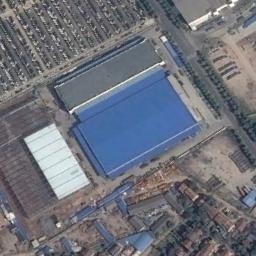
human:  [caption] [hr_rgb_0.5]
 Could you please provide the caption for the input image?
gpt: The industrial area has lots of industrial equipment and some workshops .

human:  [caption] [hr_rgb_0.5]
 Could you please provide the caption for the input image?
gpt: Neatly planned factories and roads in an industrial area with green belts .

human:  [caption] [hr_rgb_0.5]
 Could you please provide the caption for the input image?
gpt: The houses in the industrial area are all blue .

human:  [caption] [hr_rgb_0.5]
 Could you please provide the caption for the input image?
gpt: There are many houses of different shapes and sizes in the industrial zone .

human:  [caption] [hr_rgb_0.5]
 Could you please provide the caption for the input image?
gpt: There are some blue buildings and a white building on the industrial area .